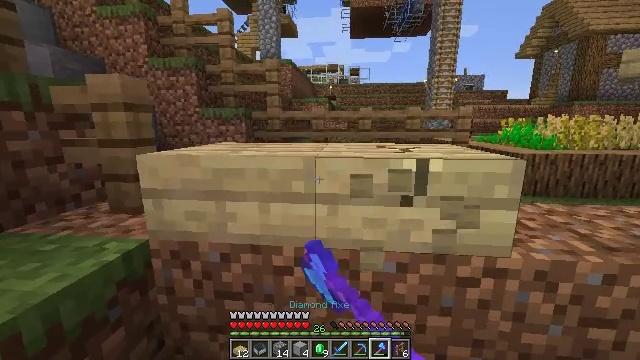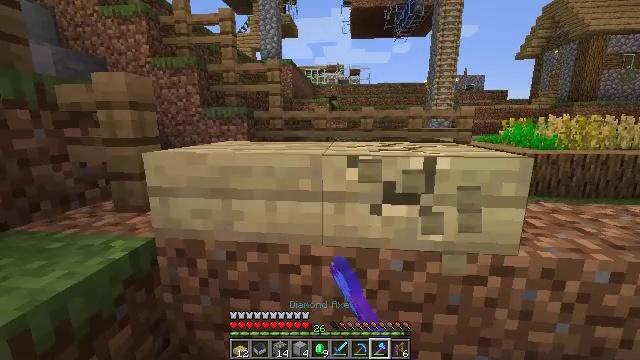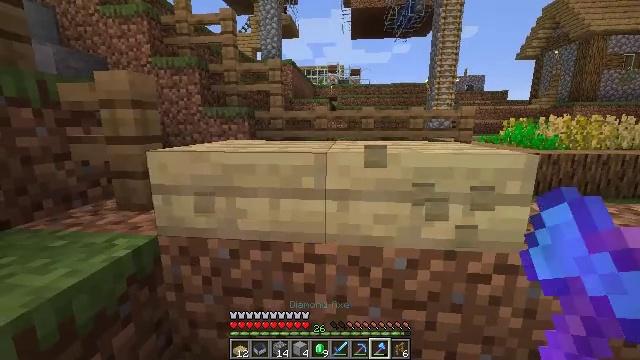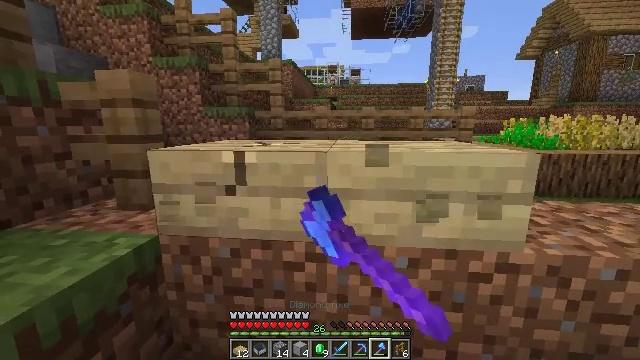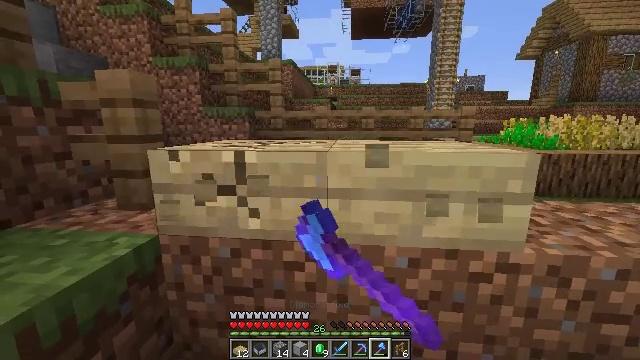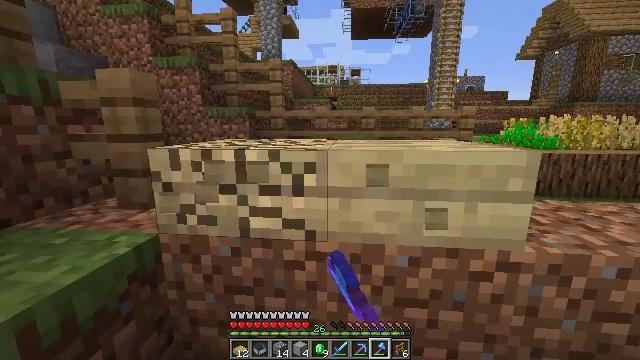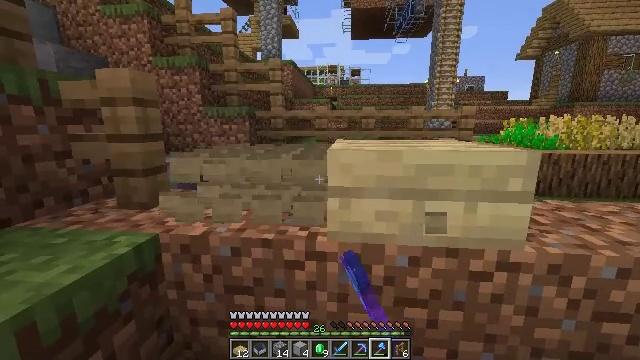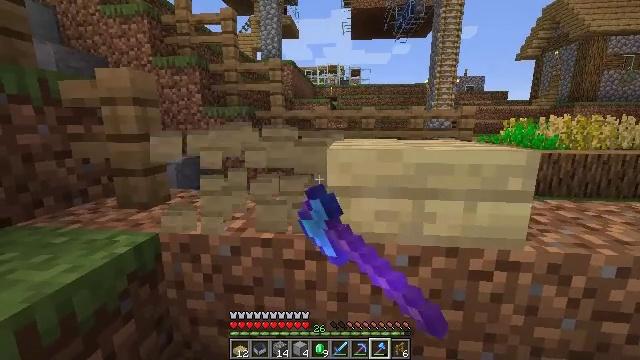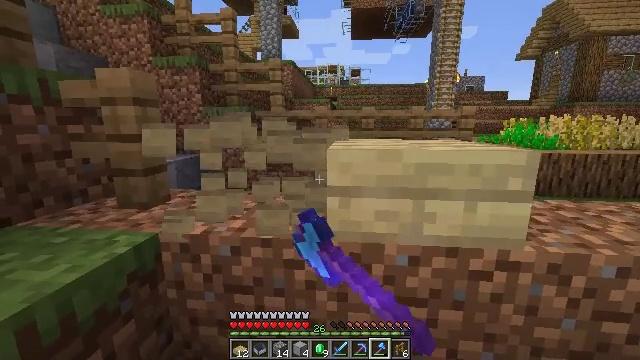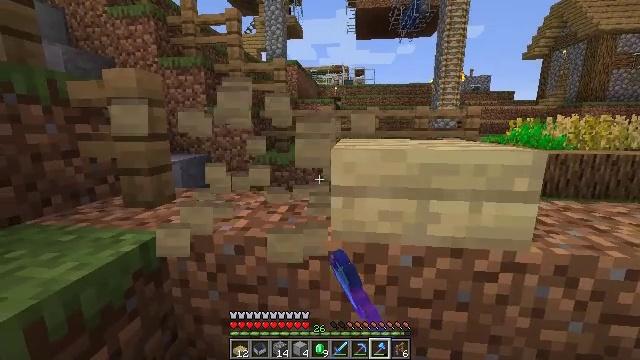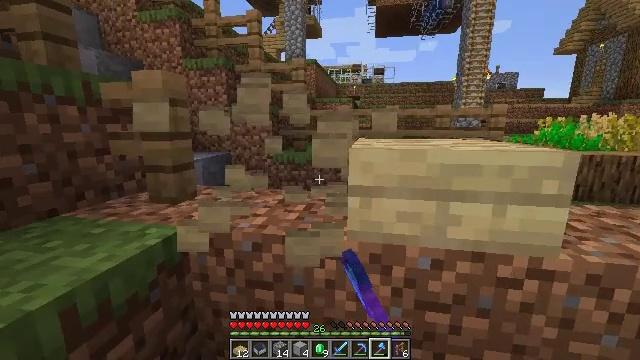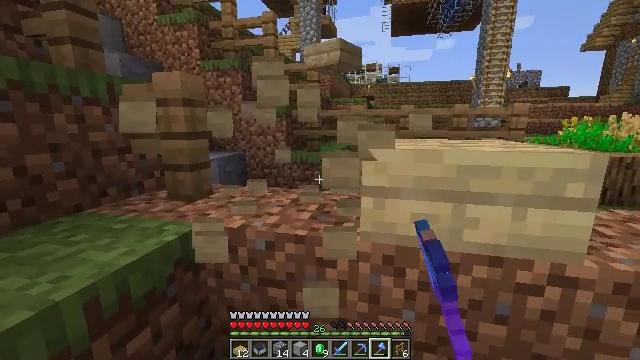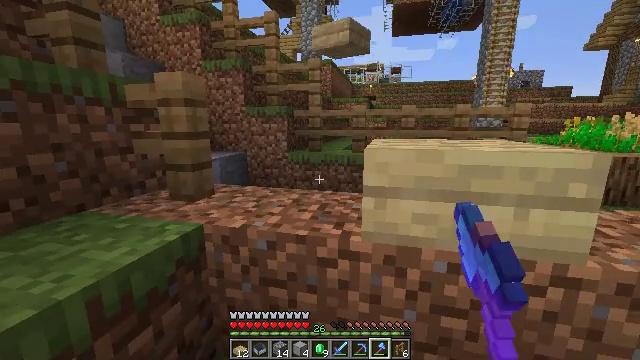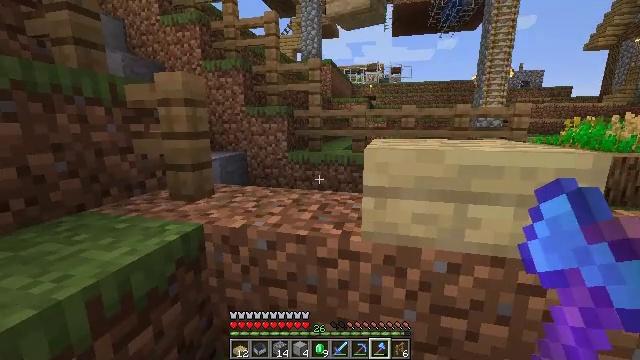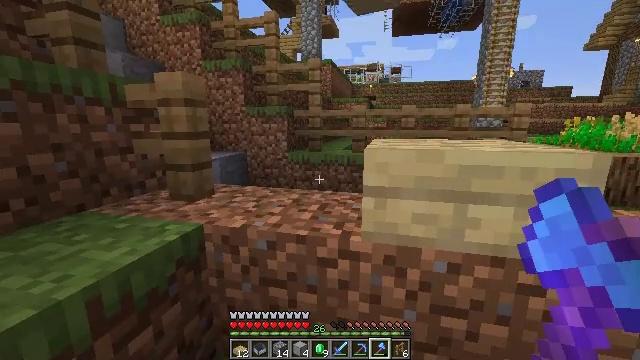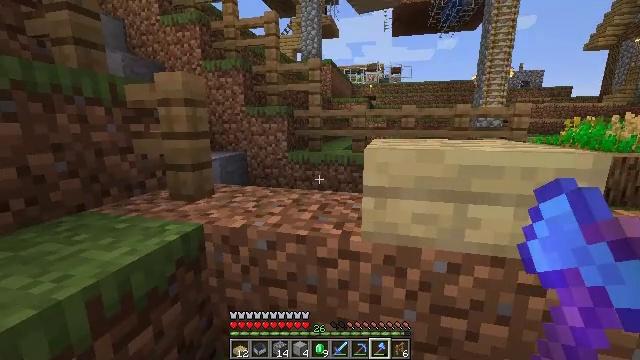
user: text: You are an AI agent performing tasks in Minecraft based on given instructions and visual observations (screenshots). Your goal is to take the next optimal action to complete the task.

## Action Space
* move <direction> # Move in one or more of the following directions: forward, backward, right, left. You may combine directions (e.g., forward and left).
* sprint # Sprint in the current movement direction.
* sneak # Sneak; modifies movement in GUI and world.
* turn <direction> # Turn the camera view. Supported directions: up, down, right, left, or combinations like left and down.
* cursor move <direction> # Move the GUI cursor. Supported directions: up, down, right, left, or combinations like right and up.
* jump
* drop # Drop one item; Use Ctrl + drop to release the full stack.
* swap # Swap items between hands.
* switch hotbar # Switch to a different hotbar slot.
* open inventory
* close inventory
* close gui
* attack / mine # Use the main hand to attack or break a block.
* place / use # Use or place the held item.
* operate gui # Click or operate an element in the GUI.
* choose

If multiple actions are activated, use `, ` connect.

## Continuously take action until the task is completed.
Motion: motion action
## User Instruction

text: Gather birch slab by attacking it.
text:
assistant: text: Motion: attack / mine
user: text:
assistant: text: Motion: attack / mine
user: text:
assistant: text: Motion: attack / mine
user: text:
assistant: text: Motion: attack / mine
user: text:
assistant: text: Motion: attack / mine
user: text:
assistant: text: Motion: attack / mine
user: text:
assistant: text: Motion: attack / mine
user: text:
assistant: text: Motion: attack / mine
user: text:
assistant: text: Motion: attack / mine
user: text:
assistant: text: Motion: turn left, attack / mine
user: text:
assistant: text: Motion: turn left, attack / mine
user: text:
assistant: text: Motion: attack / mine
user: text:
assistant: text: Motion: attack / mine
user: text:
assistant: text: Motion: attack / mine
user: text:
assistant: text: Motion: attack / mine
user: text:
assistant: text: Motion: attack / mine
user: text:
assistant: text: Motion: turn right and down, attack / mine
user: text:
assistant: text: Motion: turn right, attack / mine
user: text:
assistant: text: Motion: turn right, attack / mine
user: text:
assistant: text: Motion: turn right, attack / mine
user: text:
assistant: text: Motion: turn right, attack / mine
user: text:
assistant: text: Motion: attack / mine
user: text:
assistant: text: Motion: attack / mine
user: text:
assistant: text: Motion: attack / mine
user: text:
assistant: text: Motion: attack / mine
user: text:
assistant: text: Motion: attack / mine
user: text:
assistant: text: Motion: attack / mine
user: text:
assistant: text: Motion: attack / mine
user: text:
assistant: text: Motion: attack / mine
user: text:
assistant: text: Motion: attack / mine